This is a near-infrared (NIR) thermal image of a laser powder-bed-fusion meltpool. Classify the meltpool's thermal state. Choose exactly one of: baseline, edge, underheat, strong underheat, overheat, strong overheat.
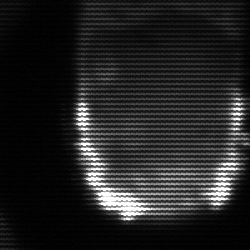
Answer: baseline